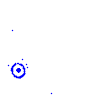
Particle: kaon